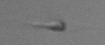
Label: flagellate_morphotype3